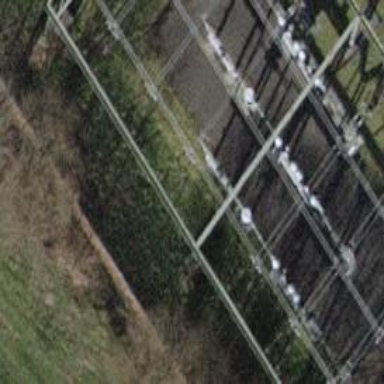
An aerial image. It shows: Bay where power lines run through.